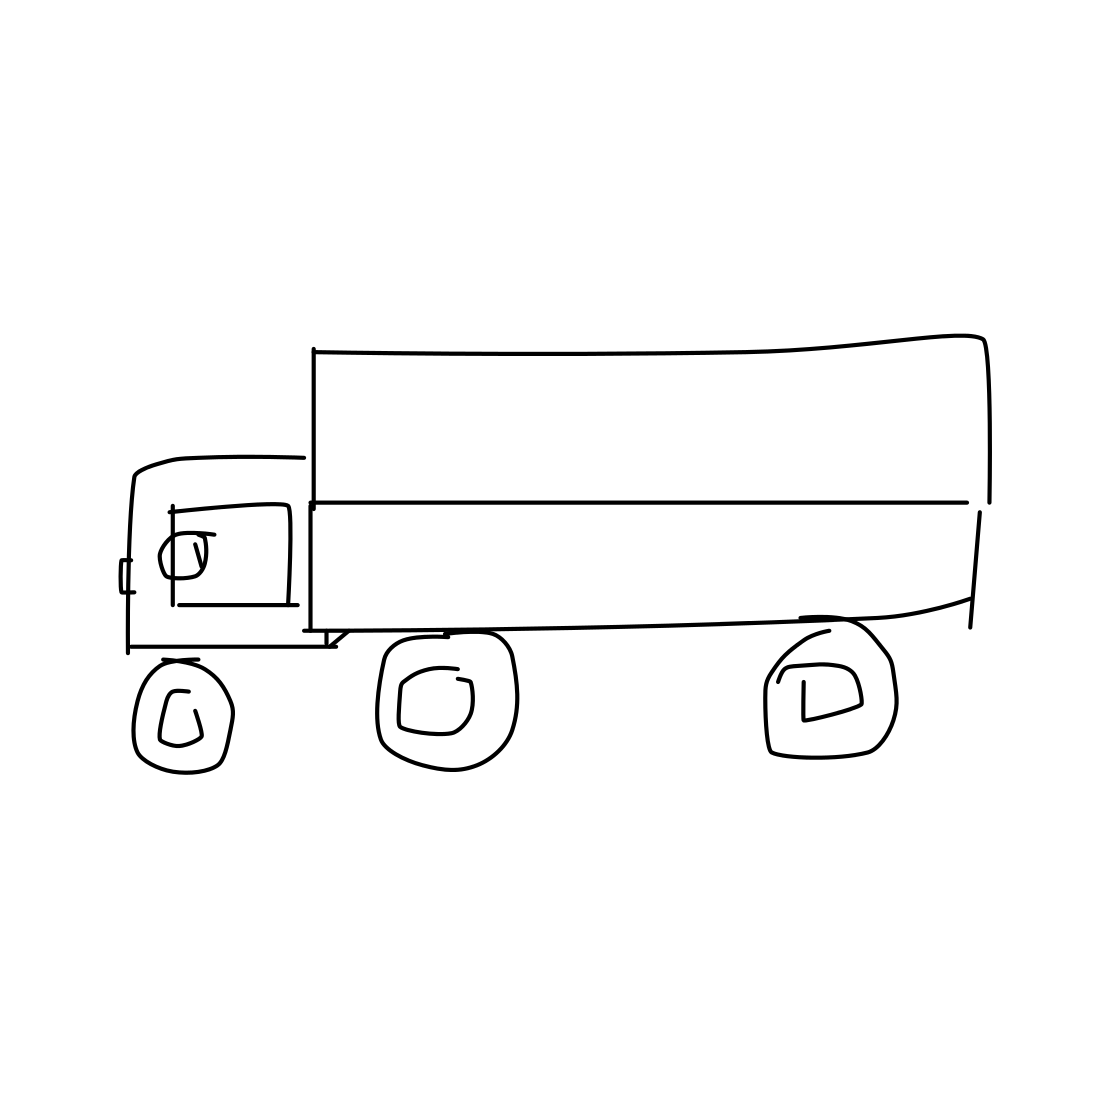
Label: truck